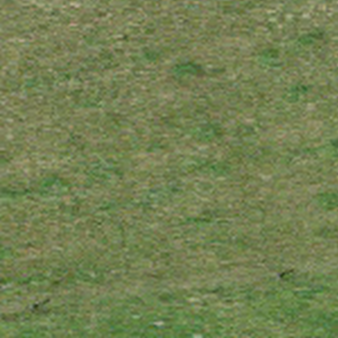
Label: other